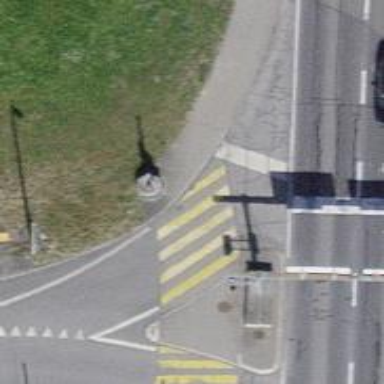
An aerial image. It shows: Kerb serving as barrier.